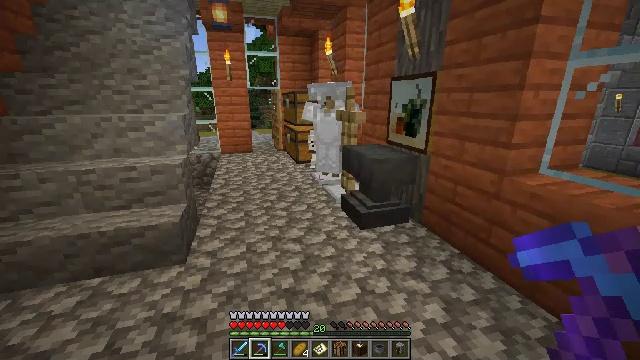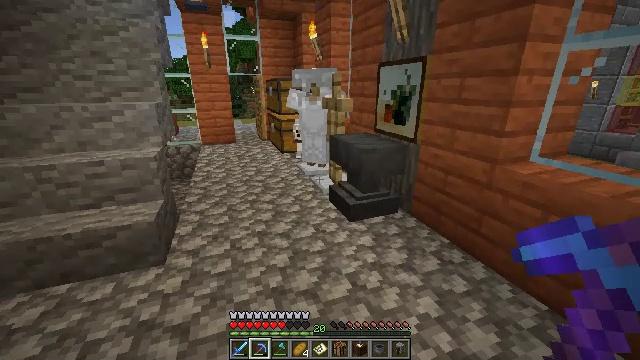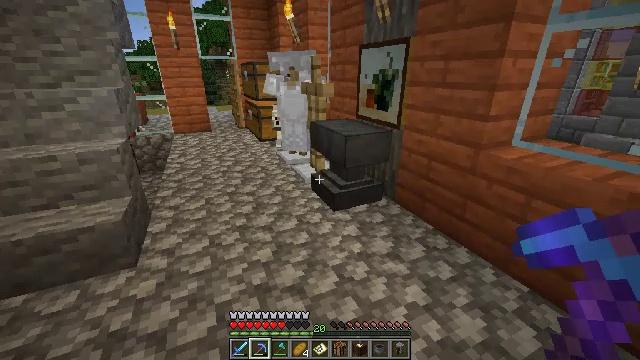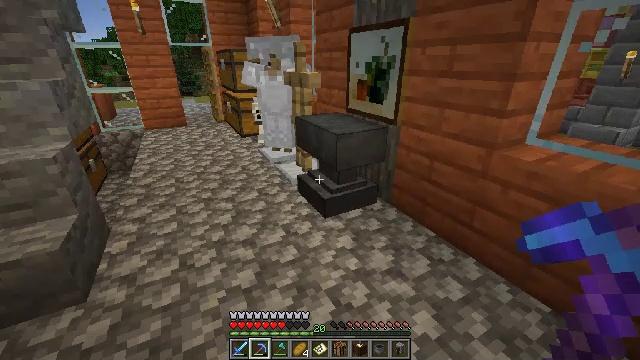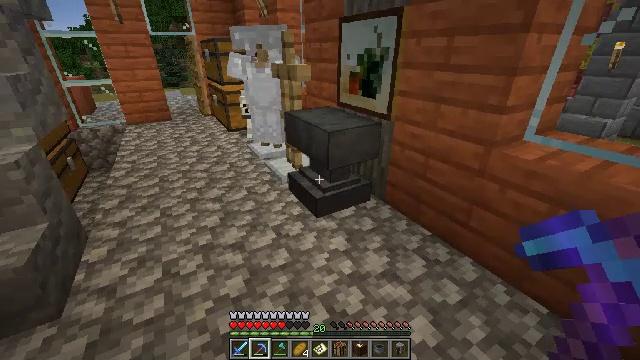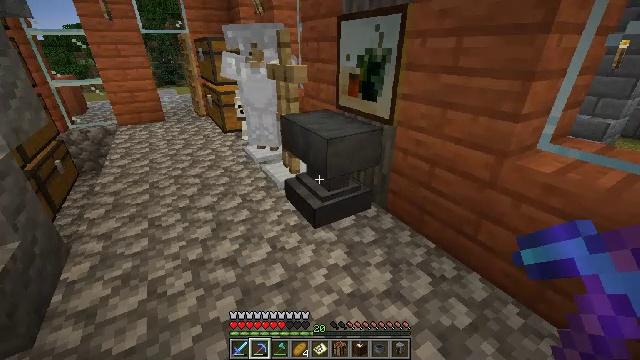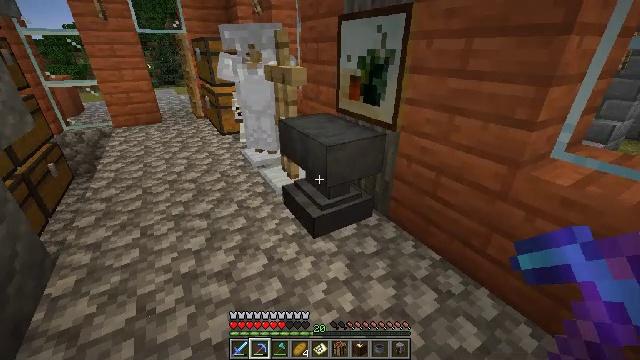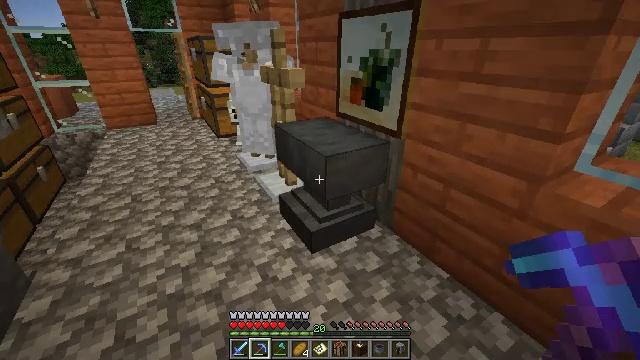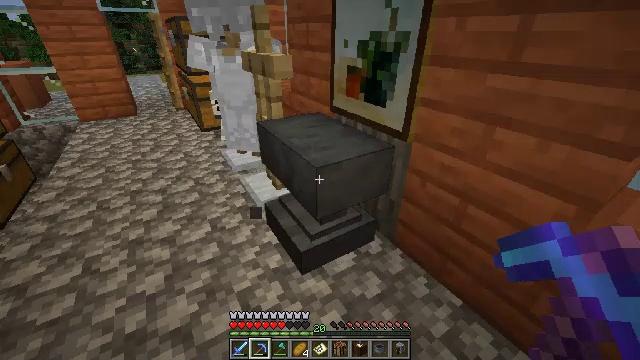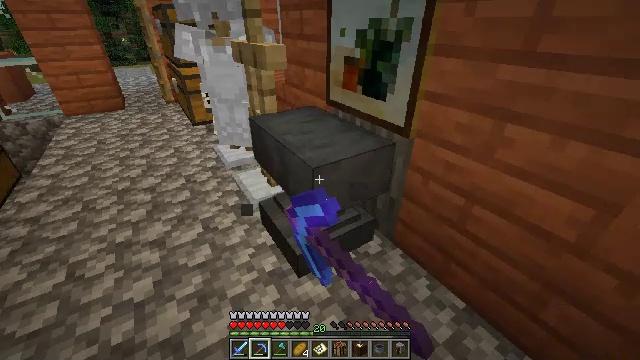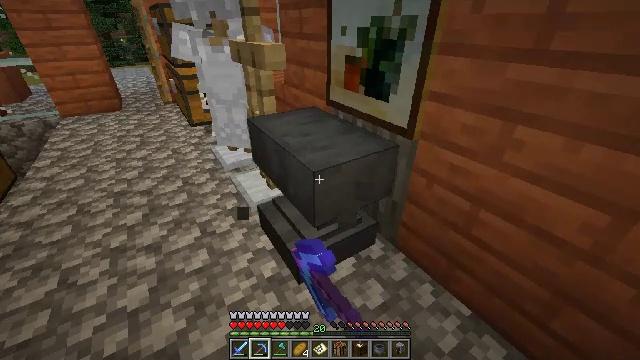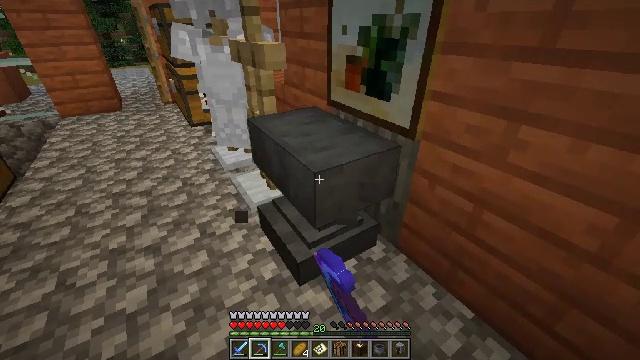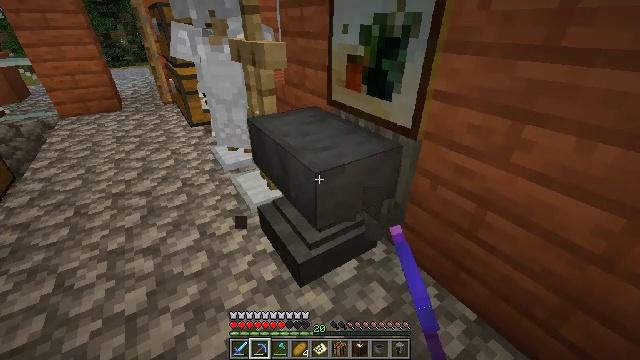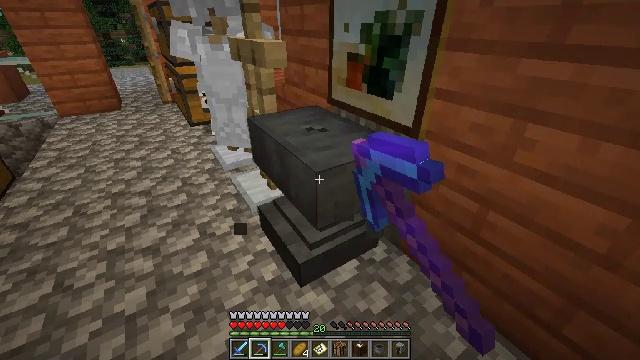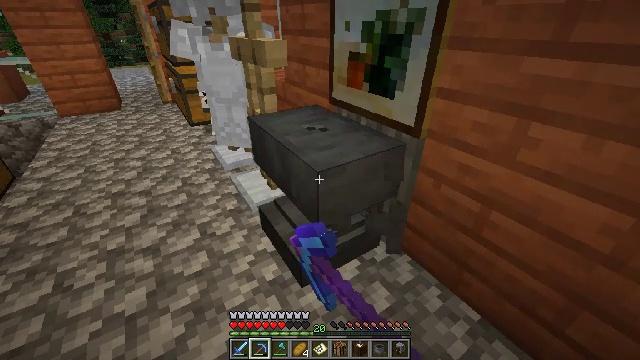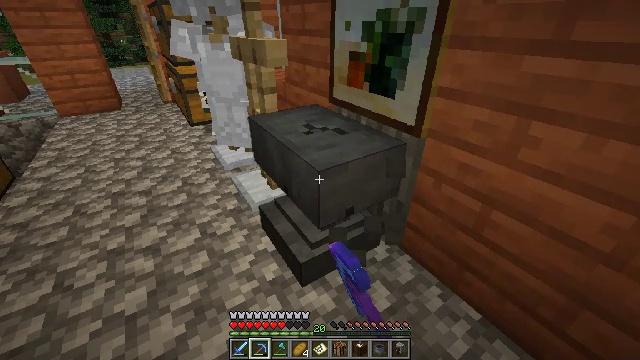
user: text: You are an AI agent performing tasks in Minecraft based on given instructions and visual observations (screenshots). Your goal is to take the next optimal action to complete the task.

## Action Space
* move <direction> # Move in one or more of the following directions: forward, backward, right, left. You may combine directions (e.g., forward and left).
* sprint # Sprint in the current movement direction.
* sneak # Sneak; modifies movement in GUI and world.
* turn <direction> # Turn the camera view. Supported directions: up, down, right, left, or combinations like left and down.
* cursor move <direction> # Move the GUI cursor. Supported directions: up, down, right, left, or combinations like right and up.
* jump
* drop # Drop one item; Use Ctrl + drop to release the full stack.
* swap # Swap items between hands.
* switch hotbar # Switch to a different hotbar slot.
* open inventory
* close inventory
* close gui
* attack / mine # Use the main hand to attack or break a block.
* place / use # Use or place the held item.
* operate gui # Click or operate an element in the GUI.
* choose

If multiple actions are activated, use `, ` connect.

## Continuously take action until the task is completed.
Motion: motion action
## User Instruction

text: Attack the anvil to pick it up.
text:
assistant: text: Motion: move forward, turn right and down
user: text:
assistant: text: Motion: move forward, turn right and down
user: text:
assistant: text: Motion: move forward, turn right and down
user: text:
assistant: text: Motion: move forward, turn right and down
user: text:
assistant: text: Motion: move forward
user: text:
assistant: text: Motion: move forward
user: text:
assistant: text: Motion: move forward
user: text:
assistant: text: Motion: move forward, turn right and down, attack / mine
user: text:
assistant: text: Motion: turn right and down, attack / mine
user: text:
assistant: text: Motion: attack / mine
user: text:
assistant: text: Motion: attack / mine
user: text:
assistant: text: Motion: attack / mine
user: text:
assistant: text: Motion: attack / mine
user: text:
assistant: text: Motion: attack / mine
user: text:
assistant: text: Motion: attack / mine
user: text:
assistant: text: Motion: attack / mine
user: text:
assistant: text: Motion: attack / mine
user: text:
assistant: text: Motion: attack / mine
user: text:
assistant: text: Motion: attack / mine
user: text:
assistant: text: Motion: attack / mine
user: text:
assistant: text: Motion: attack / mine
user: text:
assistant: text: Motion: attack / mine
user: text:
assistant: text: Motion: attack / mine
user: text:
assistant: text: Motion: attack / mine
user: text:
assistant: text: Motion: attack / mine
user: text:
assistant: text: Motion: attack / mine
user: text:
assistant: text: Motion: attack / mine
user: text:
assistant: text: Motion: no_op
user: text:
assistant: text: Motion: no_op
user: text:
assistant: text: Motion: no_op